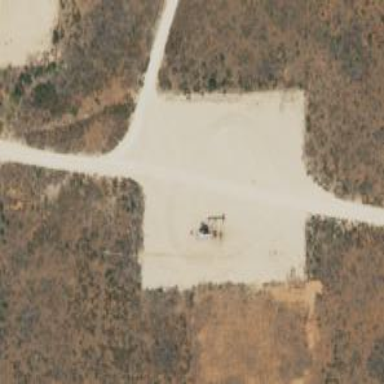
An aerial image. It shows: Petroleum well.